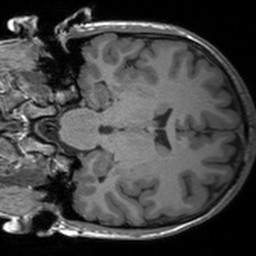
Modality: T1w
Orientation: coronal
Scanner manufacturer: siemens
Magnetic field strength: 3 T
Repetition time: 1.54 s
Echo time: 0.00234 s